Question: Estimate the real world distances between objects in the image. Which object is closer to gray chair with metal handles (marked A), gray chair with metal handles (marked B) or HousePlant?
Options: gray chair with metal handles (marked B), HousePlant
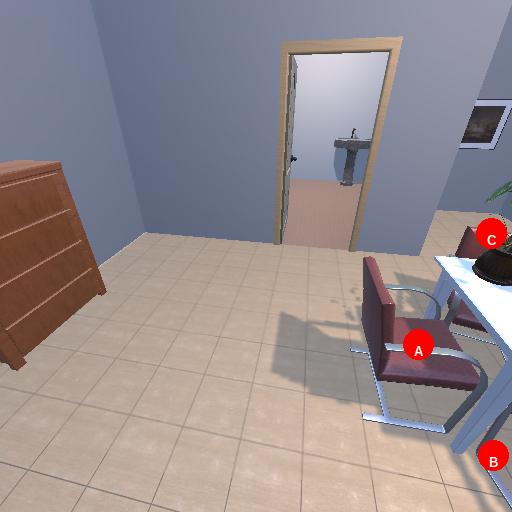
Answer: gray chair with metal handles (marked B)